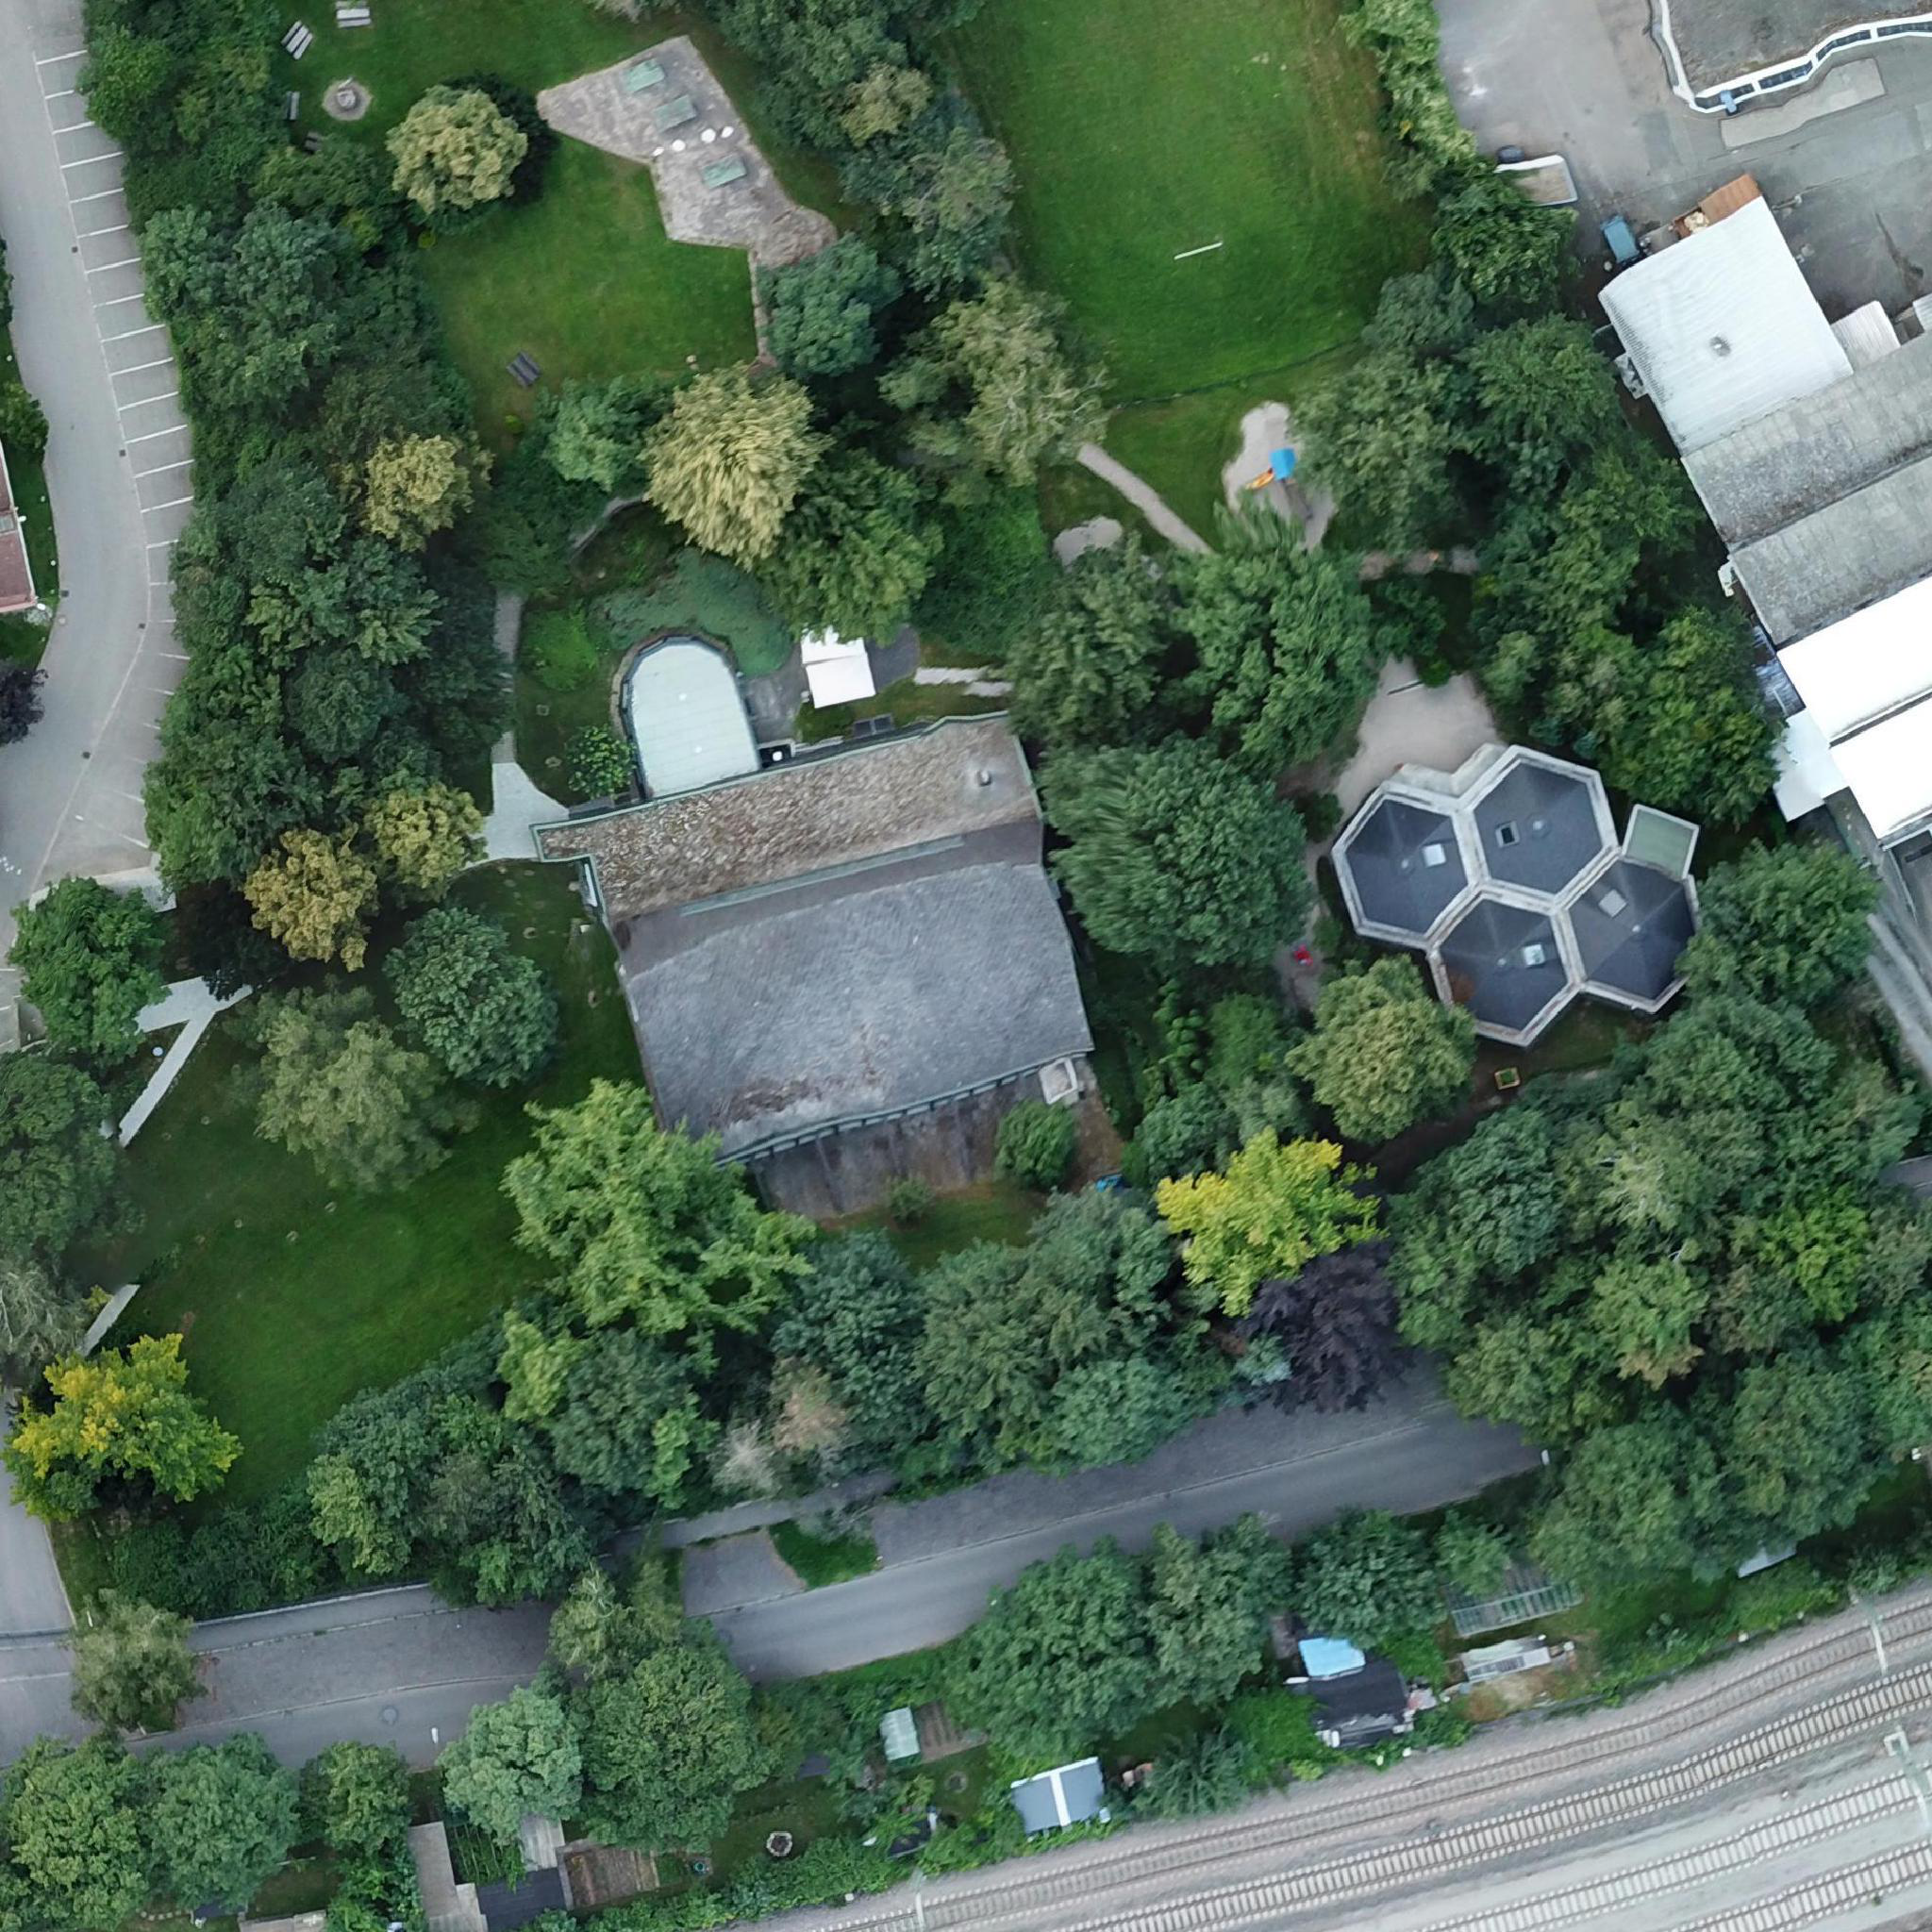
Biome: Western European broadleaf forests